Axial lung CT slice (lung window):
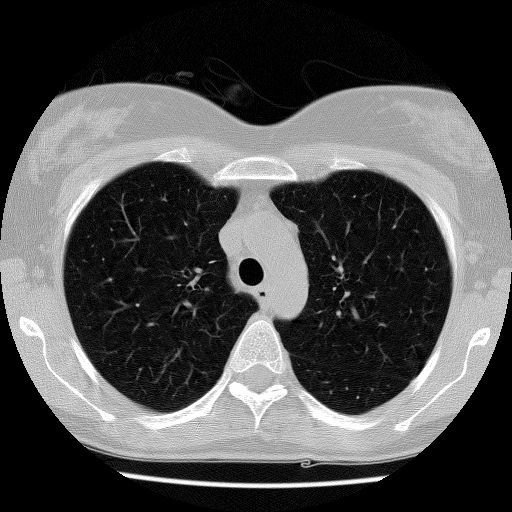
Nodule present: no